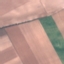
Label: AnnualCrop